Interaction volume radius: 5 \u00c5
Interaction volume height: 10 \u00c5
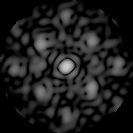
Disorder parameter: 0.4922